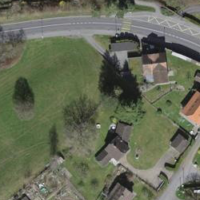
EUNIS habitat code: 55
Species observed at this site:
Tanacetum parthenium